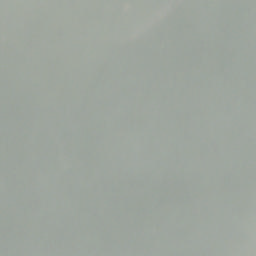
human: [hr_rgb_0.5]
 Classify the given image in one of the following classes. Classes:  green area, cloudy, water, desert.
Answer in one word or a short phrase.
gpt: cloudy